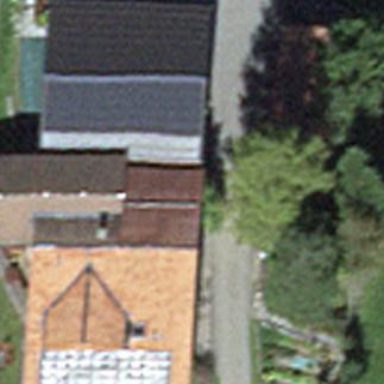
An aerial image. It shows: Residential building.